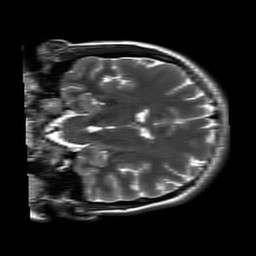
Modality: T2w
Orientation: coronal
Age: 28
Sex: female
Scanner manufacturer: siemens
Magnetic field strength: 3 T
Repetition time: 8.53 s
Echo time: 0.091 s